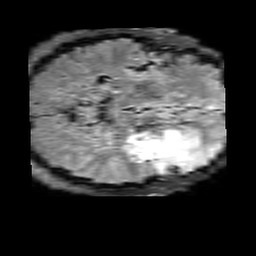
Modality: FLAIR
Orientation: axial
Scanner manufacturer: philips
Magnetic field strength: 3 T
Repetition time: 11 s
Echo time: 0.12 s